Question: I am using Django with the Google Charts API. I need to construct a JavaScript array to render a bar chart showing the # of objects created in a given day.
The array printed to the template should look like:
'''
...
function drawStuff() {
var data = new google.visualization.arrayToDataTable([
['Date', '# of records'],
['2015-03-07', 3], // Expected format: ['Date', # of objects]
['2015-03-08', 8],
]);
...
'''
:
'''
class LogsView(TemplateView):
template_name = 'logs.html'
def ValuesQuerySetToDict(self, vqs):
return [ [item['date_created'], item['created_count'] ] for item in vqs]
def render_chart_data(self, **kwargs):
queryset = LogEntry.objects.filter(user=self.request.user).extra(
{'date_created': 'date(created)'}
).values('date_created').annotate(created_count=Count('id'))
modified_dict = self.ValuesQuerySetToDict(queryset)
return json.dumps(modified_dict)
def get_context_data(self, **kwargs):
context = super(
LogsView, self
).get_context_data(**kwargs)
context['chart_data'] = self.render_chart_data()
'''
The following is rendered to my django template (I bypassed sending it to JavaScript for now to see what was returned...

When I believe I need to return a JavaScript array like the following:
'''
["2015-02-18", 3],
["2015-02-19", 12],
["2015-02-21", 1],
'''
And feed that to the drawStuff function which will render the barchart.
I followed the <URL> but I am getting an error: " 'dict' object has no attribute '_meta'
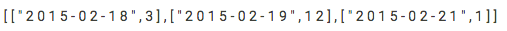
Answer: Thanks to all who offered assistance on this.
Two things needed to changed; the ValuesQuerySetToDict function needed to be rewritten as follows:
'''
def ValuesQuerySetToDict(self, vqs):
list_vals = [ ['Date', '# of records'] ]
for item in vqs:
list_vals.append(
# convert datetime object to string otherwise JSON serialization error
[ str(item['date_created']), item['created_count'] ]
)
return list_vals
'''
And the render_chart_data function needed to be rewritten as follows:
'''
def render_chart_data(self, **kwargs):
queryset = LogEntry.objects.filter(user=self.request.user).extra(
{'date_created': 'date(created)'}
).values('date_created').annotate(created_count=Count('id')).order_by('created-date')
modified_list = list(self.ValuesQuerySetToDict(queryset))
json_data = json.dumps(modified_list)
return json_data
'''
Finally, {{ chart_data }} needed to be passed to to the drawStuff function, like so:
'''
function drawStuff() {
var data = new google.visualization.arrayToDataTable(
{{ chart_data|safe }}
);
'''
I've posted views.py and logs.html <URL>.